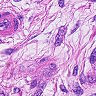
Metastatic tissue present: yes